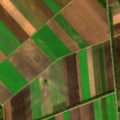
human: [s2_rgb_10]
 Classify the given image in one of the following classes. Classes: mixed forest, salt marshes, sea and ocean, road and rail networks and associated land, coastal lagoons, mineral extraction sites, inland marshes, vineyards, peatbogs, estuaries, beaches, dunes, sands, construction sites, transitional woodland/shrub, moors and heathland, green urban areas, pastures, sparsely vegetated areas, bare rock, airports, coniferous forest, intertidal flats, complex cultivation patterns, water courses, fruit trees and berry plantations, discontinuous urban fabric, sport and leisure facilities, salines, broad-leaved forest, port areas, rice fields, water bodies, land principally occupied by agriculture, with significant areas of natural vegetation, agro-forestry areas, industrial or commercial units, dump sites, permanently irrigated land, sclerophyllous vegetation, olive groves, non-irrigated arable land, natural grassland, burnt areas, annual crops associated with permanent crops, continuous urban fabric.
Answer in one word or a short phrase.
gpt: non-irrigated arable land